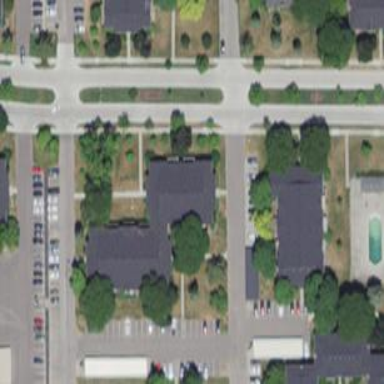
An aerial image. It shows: View of apartment building.